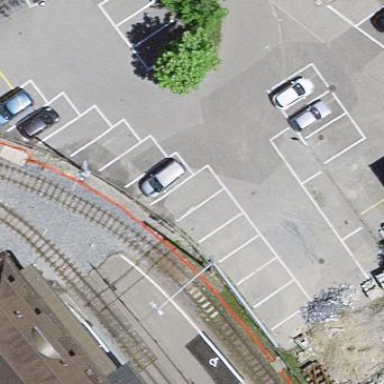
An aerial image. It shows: Parking area with asphalt surface.